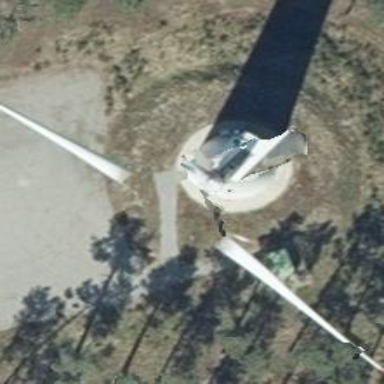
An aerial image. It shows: Wind generator powered by wind. The generator type is horizontal axis and it uses wind turbines.